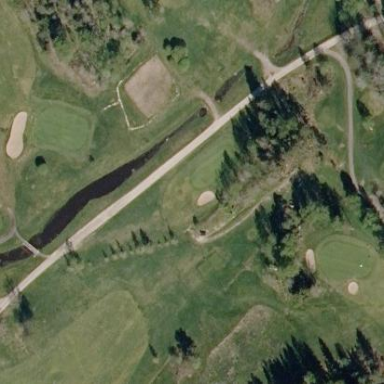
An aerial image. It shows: Water hazard on golf course.